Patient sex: F
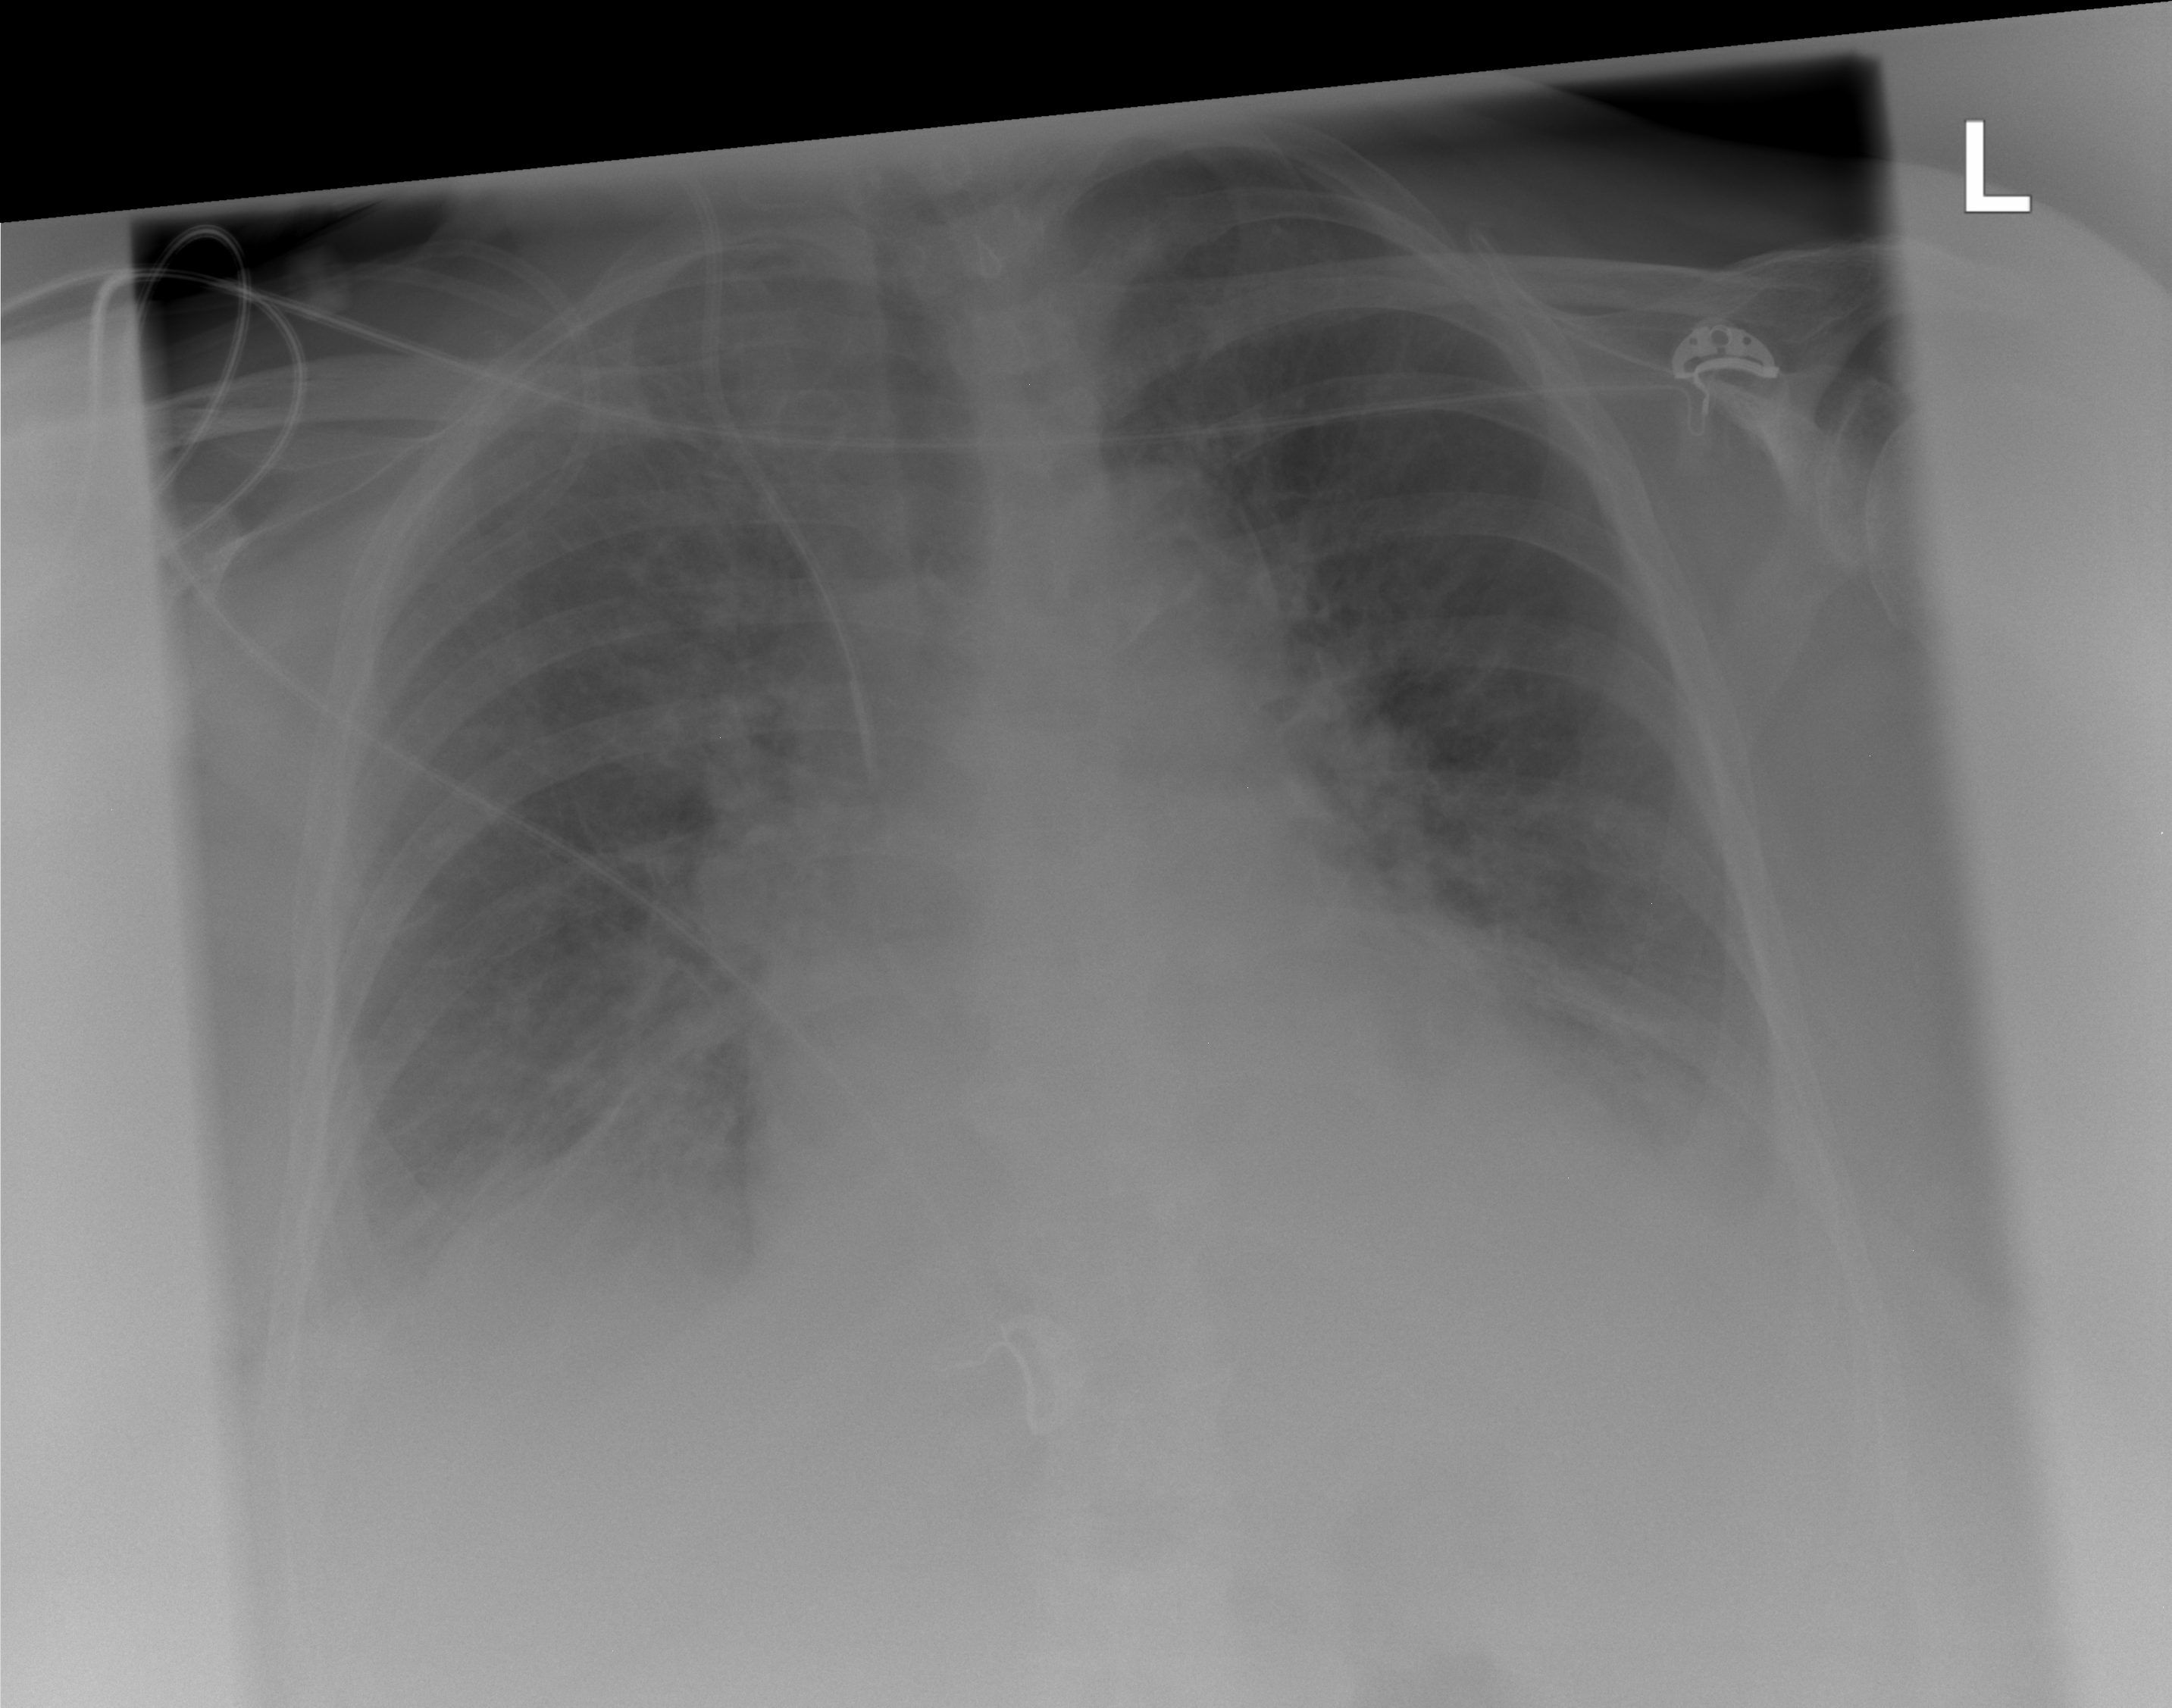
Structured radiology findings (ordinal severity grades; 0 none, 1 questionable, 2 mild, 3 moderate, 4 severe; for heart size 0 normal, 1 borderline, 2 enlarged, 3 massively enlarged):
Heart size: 2
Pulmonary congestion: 2
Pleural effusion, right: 2
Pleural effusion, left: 2
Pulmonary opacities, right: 2
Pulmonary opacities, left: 2
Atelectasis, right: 2
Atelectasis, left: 2